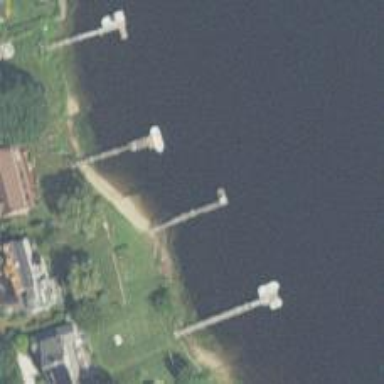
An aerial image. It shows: Man-made pier.